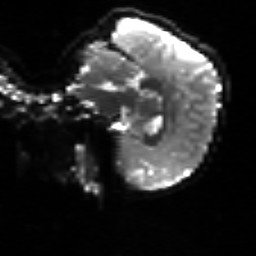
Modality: sbref
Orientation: sagittal
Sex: female
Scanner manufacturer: siemens
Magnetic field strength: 3 T
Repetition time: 5 s
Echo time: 0.071 s